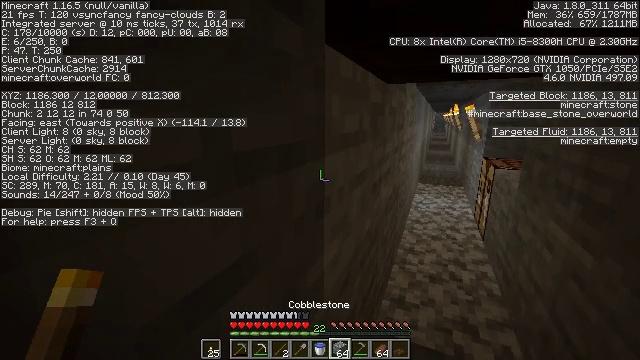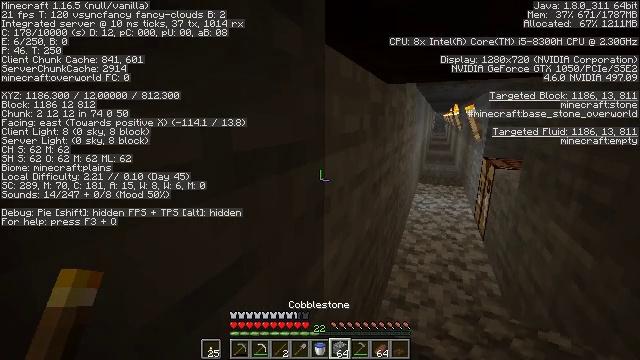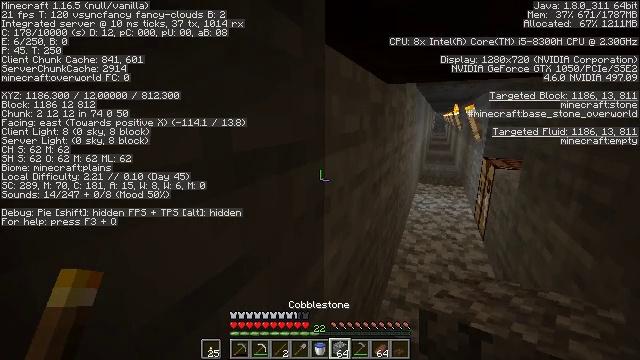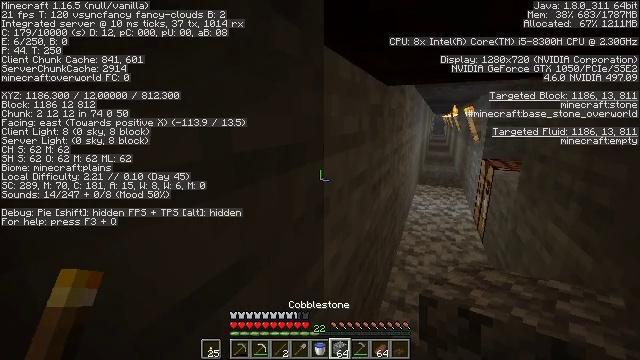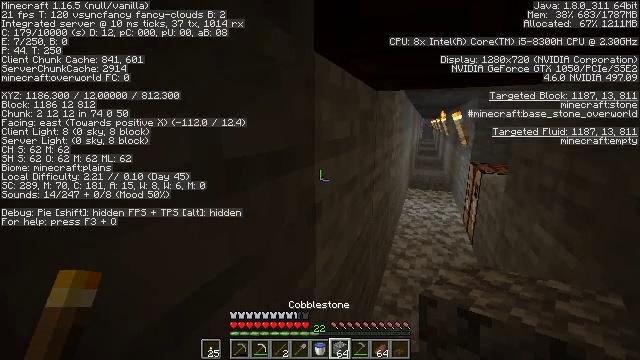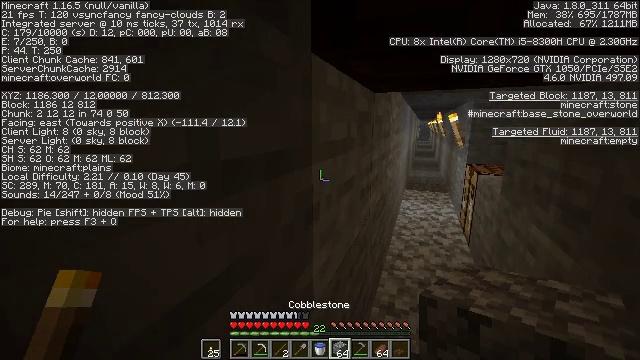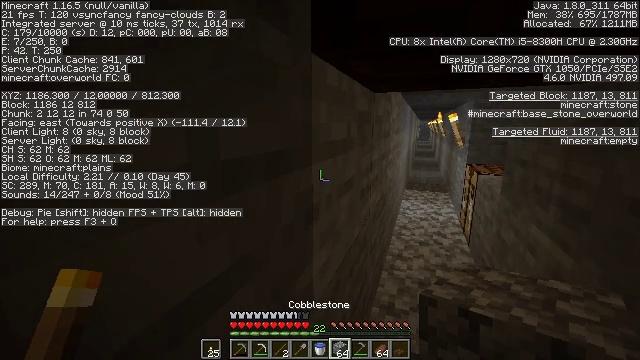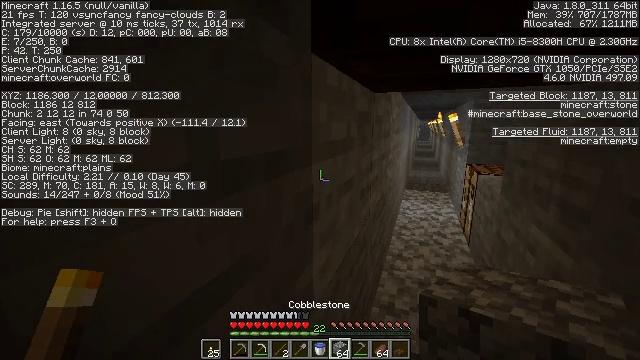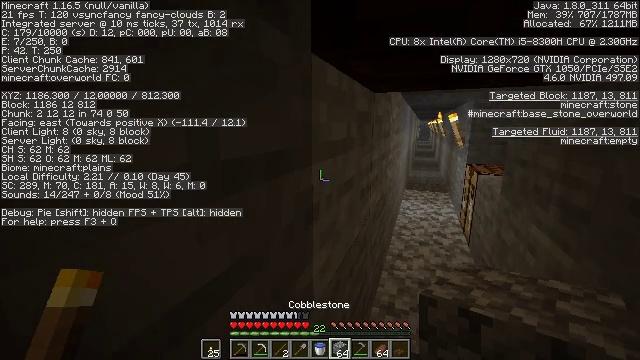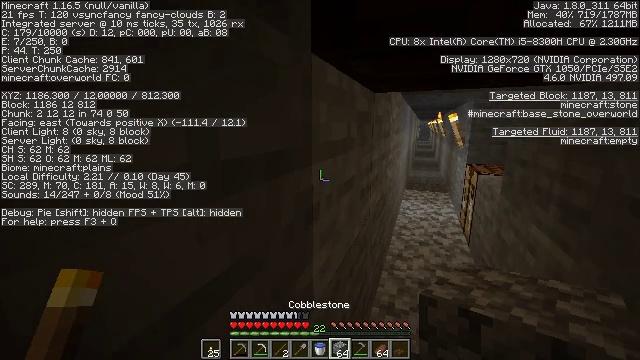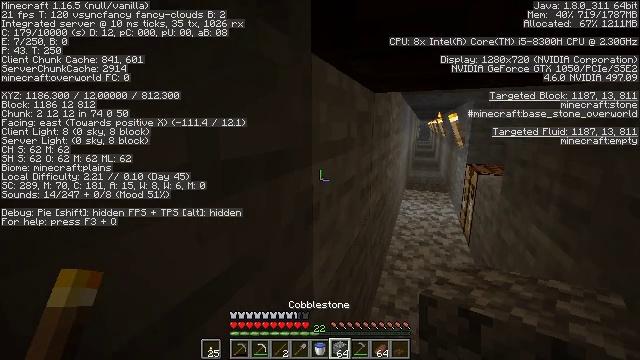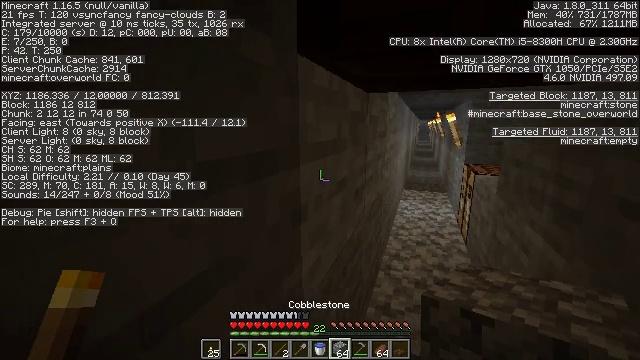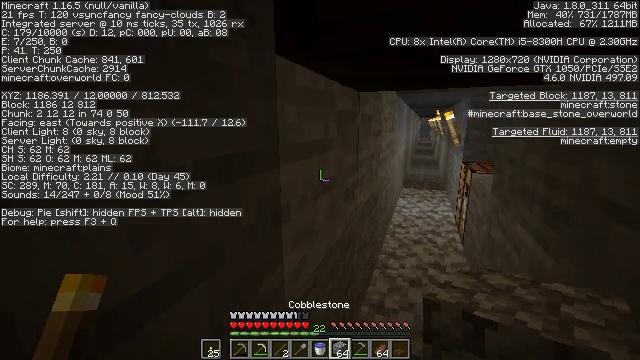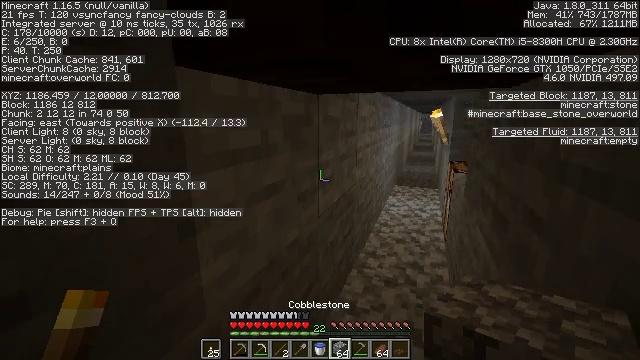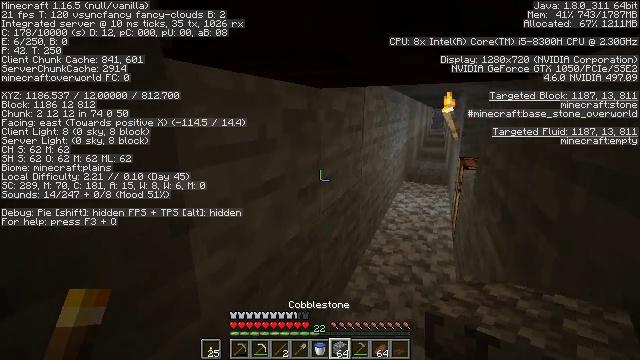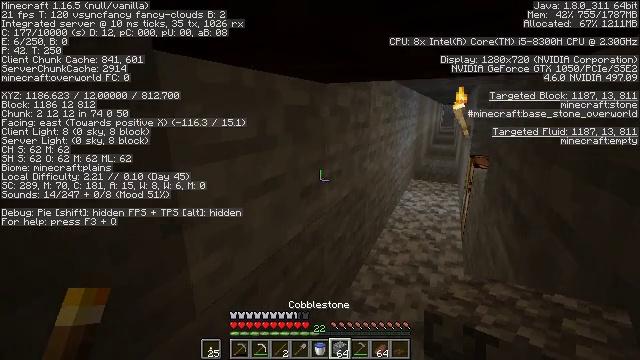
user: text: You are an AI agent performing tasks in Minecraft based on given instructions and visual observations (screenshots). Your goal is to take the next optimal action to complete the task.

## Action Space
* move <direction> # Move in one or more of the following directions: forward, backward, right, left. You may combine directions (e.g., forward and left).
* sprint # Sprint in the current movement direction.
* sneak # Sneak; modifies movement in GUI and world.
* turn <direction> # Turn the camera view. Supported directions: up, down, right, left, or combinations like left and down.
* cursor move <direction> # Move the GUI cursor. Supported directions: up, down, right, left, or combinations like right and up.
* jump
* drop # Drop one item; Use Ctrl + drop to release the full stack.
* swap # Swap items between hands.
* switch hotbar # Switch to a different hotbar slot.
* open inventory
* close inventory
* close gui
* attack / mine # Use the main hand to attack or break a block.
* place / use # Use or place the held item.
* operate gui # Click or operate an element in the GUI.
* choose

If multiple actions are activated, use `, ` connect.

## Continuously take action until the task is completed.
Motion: motion action
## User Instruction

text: Harvest the dark oak trapdoor for reuse.
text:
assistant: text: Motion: no_op
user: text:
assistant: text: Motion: no_op
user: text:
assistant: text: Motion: no_op
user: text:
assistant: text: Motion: turn right and up
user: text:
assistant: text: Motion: no_op
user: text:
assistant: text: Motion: no_op
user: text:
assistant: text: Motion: no_op
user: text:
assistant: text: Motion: no_op
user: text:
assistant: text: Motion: no_op
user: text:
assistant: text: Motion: no_op
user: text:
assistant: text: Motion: move right
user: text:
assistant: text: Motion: move right
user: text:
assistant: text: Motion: move right
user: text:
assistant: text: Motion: move right, turn left and down
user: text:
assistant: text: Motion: move right, turn left
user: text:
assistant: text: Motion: turn left
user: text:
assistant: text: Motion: turn left
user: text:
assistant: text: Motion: no_op
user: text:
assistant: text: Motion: turn left
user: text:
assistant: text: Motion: turn left
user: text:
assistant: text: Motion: no_op
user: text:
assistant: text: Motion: no_op
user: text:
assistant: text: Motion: no_op
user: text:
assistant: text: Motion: no_op
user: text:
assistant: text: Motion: no_op
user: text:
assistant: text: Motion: no_op
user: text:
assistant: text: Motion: no_op
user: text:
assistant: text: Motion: no_op
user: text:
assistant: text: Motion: no_op
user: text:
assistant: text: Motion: no_op